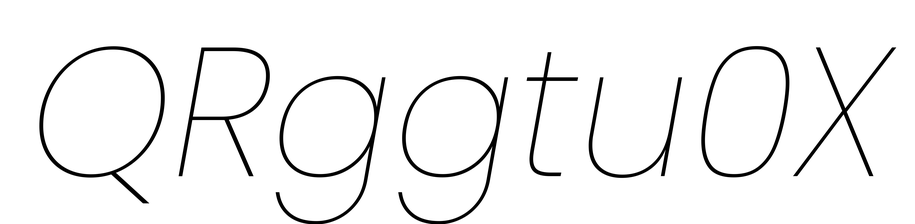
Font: Poppins-ThinItalic